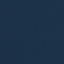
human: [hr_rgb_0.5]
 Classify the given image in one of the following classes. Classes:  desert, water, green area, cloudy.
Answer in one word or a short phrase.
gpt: water